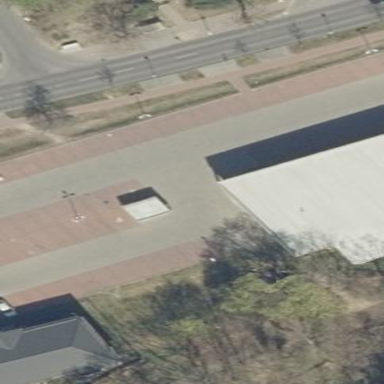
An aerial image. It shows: Parking area surfaced with paving stones.